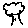
Label: tree